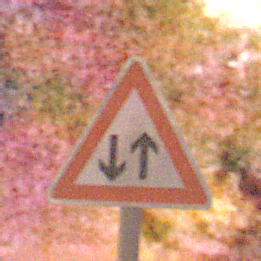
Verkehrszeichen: Gegenverkehr
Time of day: Night
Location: Outdoor (Nature)
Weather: Clear
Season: NotSpecified
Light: Natural